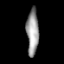
Tissue: lung
Cell type: Fibroblasts
Senescence score: 0.5433
Nuclear area (px): 546
Mean DAPI intensity: 152.674